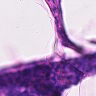
Metastatic tissue present: no